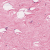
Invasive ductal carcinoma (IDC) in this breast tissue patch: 0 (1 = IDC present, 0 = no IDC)